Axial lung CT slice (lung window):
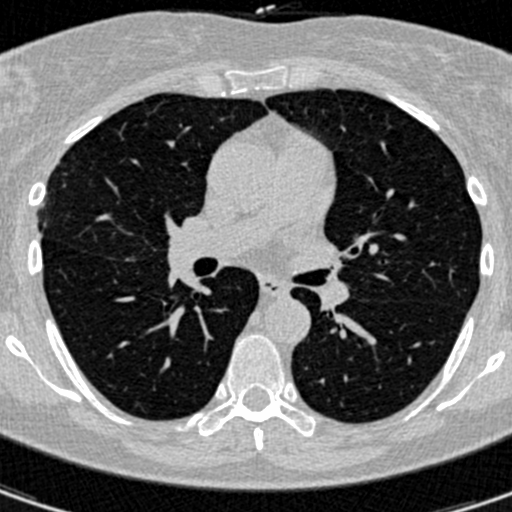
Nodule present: no